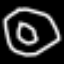
Label: donut